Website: macys
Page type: store-pickup
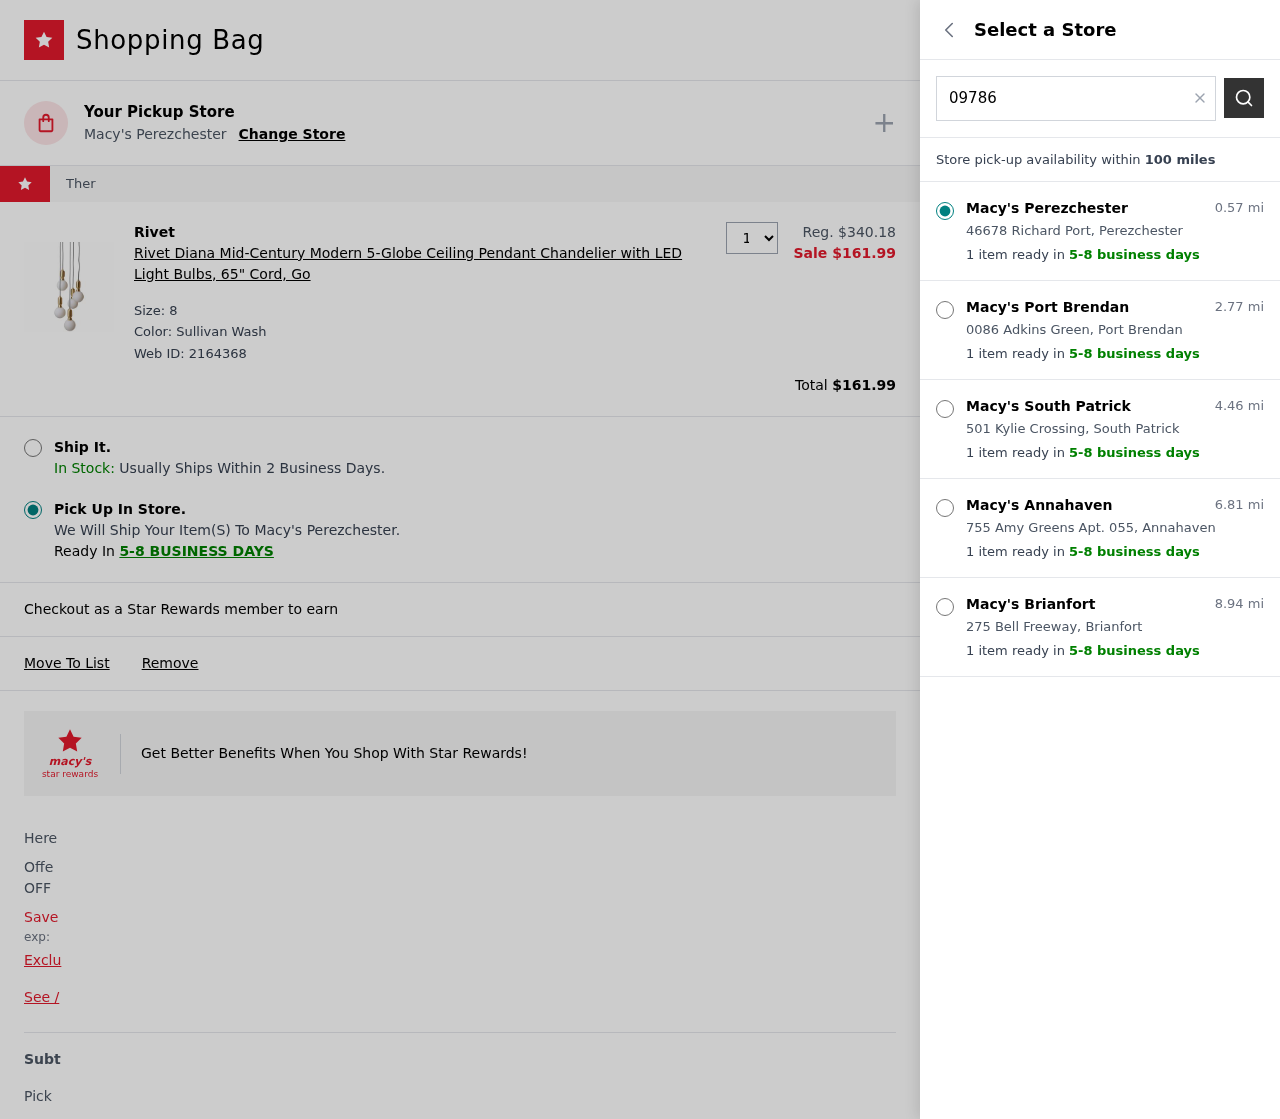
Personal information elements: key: PII_LOCATION1_CITY
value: Perezchester
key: PII_LOCATION1_STREET
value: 46678 Richard Port
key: PII_LOCATION2_CITY
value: Port Brendan
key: PII_LOCATION2_STREET
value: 0086 Adkins Green
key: PII_LOCATION3_CITY
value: South Patrick
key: PII_LOCATION3_STREET
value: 501 Kylie Crossing
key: PII_LOCATION4_CITY
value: Annahaven
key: PII_LOCATION4_STREET
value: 755 Amy Greens Apt. 055
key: PII_LOCATION5_CITY
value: Brianfort
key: PII_LOCATION5_STREET
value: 275 Bell Freeway
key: PII_POSTCODE
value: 09786
Product elements: key: PRODUCT1_BRAND
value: Rivet
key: PRODUCT1_NAME
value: Rivet Diana Mid-Century Modern 5-Globe Ceiling Pendant Chandelier with LED Light Bulbs, 65" Cord, Go
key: PRODUCT1_PRICE
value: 161.99
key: PRODUCT1_QUANTITY
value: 1
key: PRODUCT1_ORIGINAL_PRICE
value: $340.18
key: PRODUCT1_WEB_ID
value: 2164368
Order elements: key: ORDER_TOTAL
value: $161.99
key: ORDER_DELIVERY_DATE
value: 5-8 business days
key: ORDER_DELIVERY_DATE
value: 5-8 BUSINESS DAYS
Search elements: key: SEARCH_LOCATION
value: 09786